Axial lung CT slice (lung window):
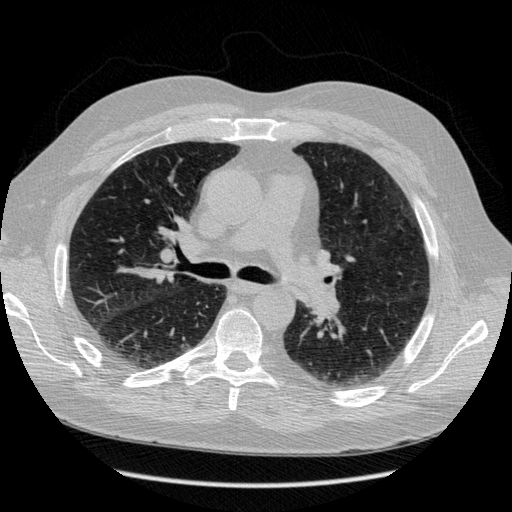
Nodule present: no